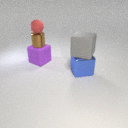
large purple rubber cube below small red rubber sphere